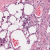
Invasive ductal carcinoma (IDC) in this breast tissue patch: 0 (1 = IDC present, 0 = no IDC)